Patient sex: M
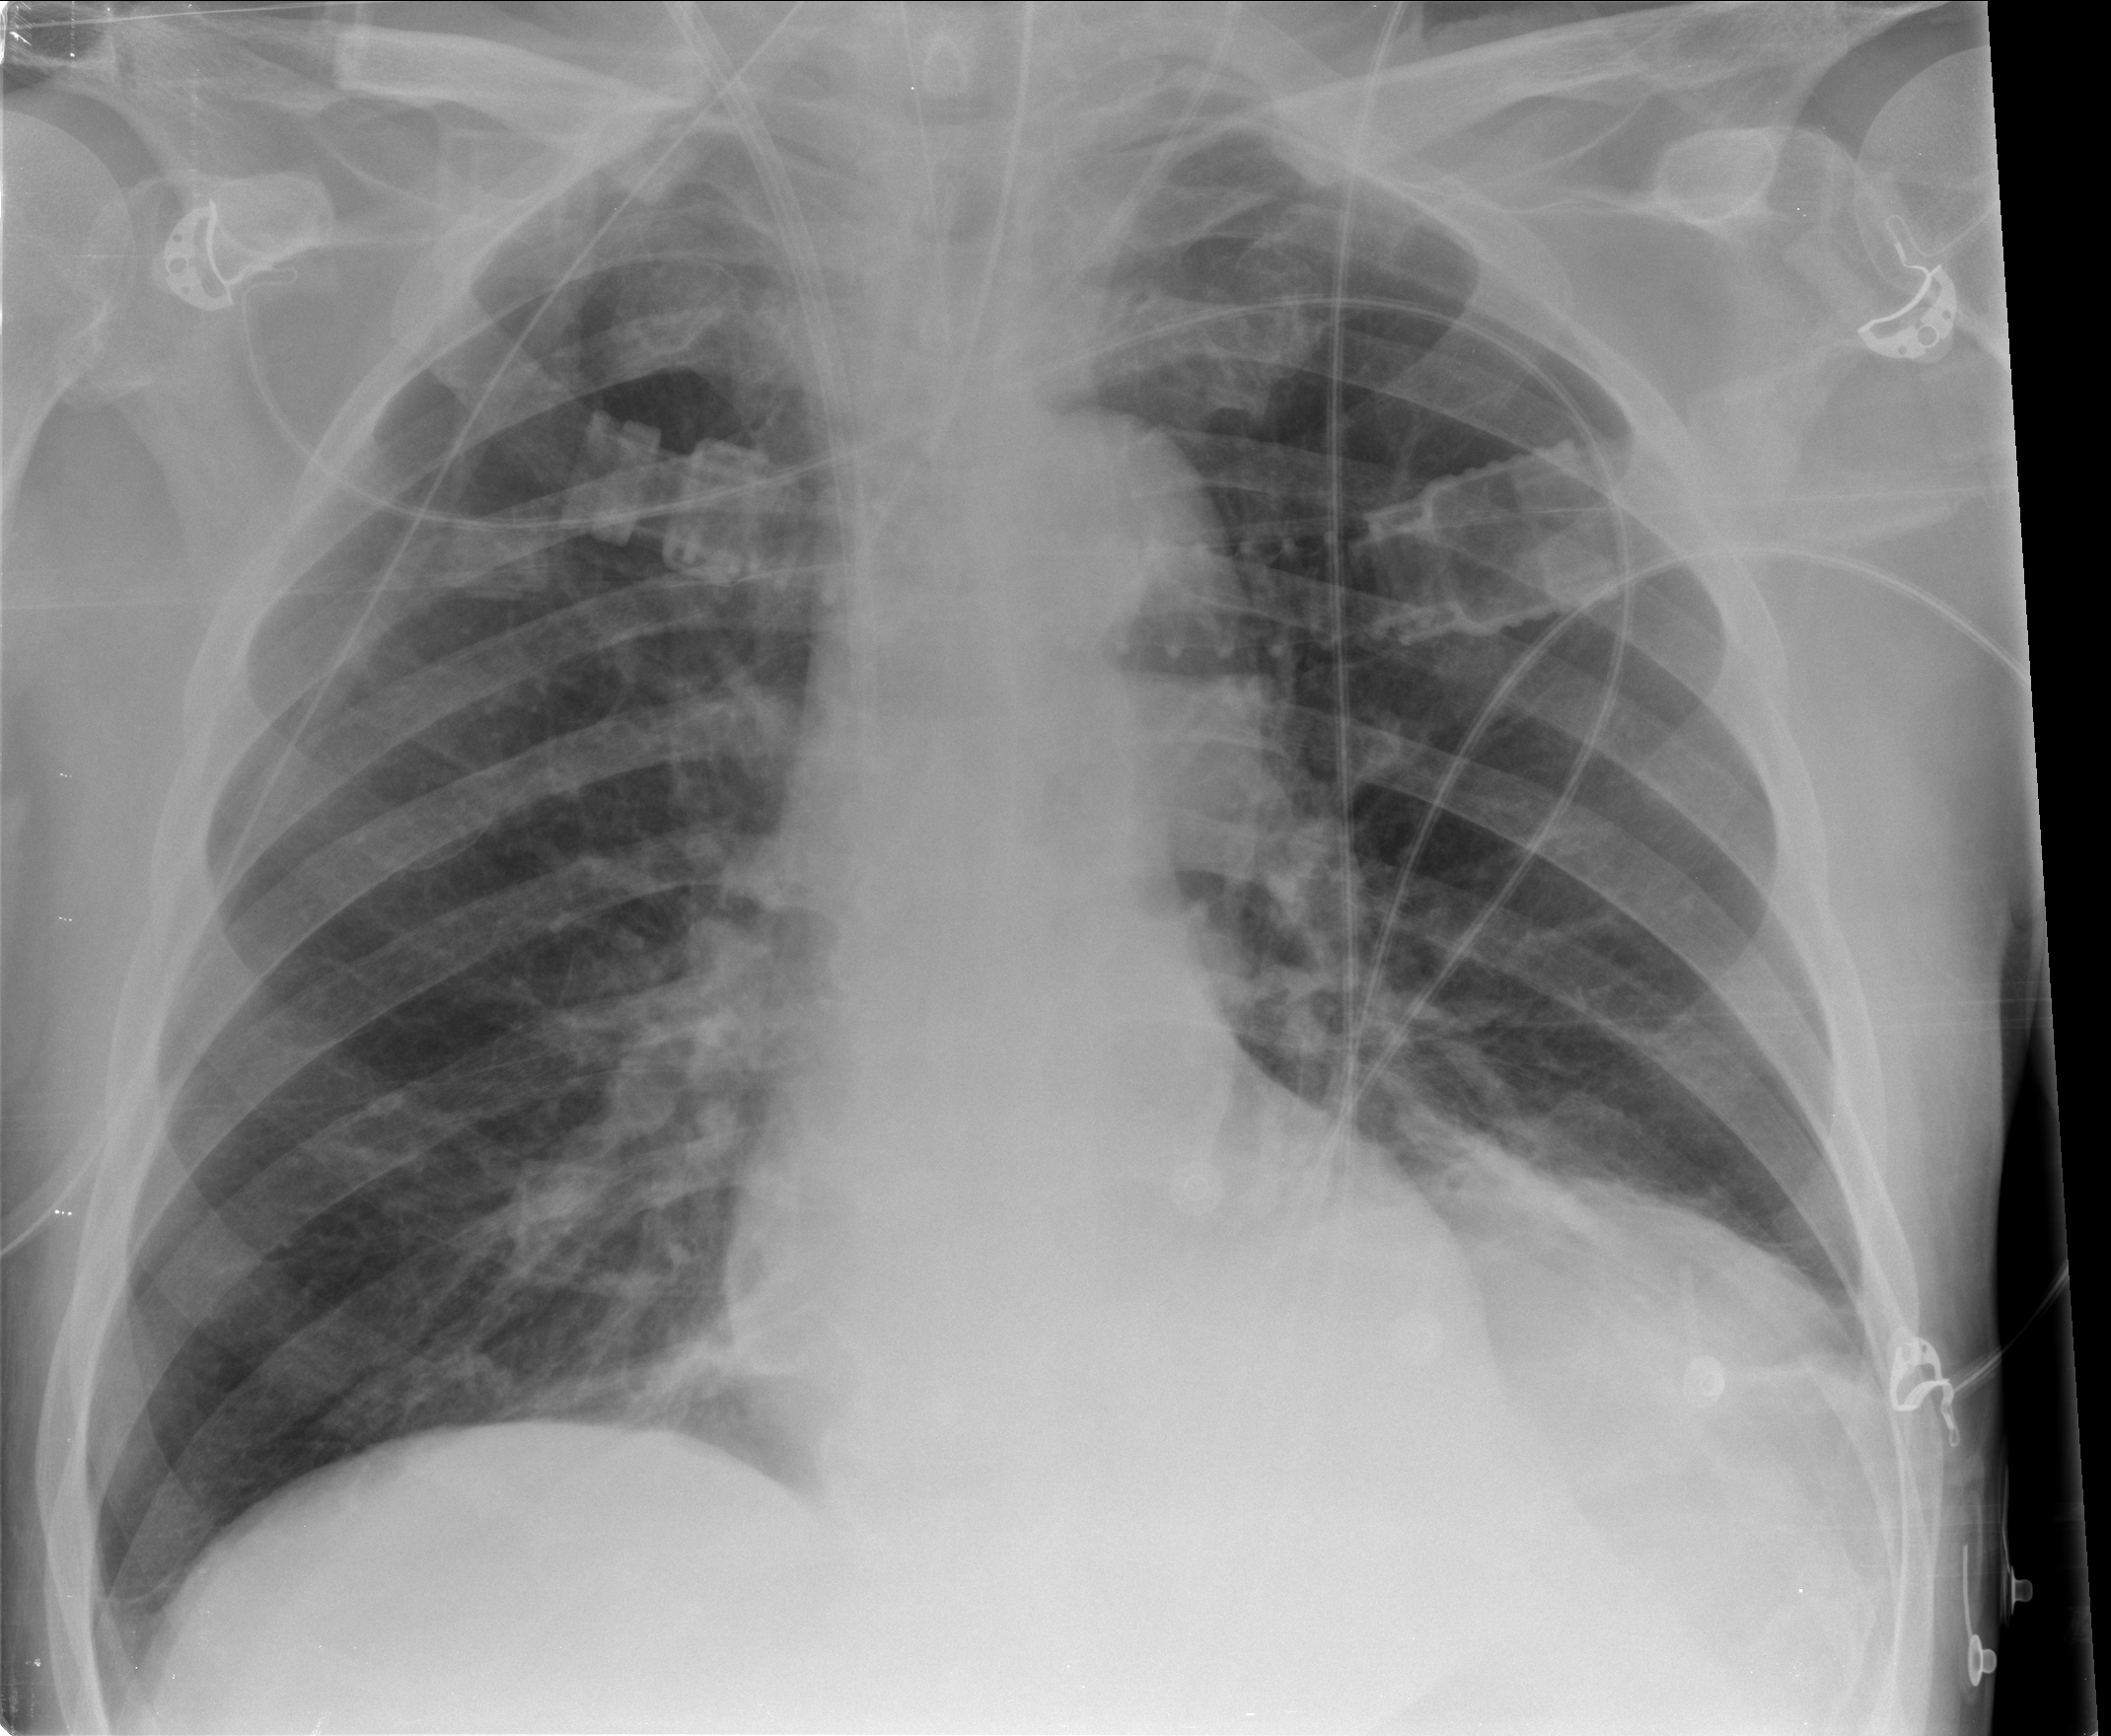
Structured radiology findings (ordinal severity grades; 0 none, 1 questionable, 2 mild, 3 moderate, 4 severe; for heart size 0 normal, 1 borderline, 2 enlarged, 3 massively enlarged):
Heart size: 0
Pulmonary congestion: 0
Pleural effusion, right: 0
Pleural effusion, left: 0
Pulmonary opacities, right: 0
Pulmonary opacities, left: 0
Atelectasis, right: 0
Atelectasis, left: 2